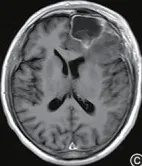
Enhanced MRI shows irregular masses lumped together mixed with high- and low-signal foci on the left frontal lobe. The border is less clear and is surrounded by a large low-signal shadow. At the follow-up 10 days after surgery, the left frontal lobe still presented with an annuliform high signal, the anterior border seemed to have a high nodular signal, and the lateral ventricle was still compressed and deformed (C,D).
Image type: radiology (mri)